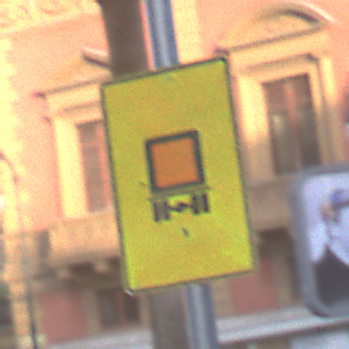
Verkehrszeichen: KennzeichnungspflichtigeFahrzeugeGefaehrlicheGueterOhnePfeilsymbol
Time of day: SunriseSunset
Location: Outdoor (Urban)
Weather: PartlyCloudy
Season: NotSpecified
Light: Natural